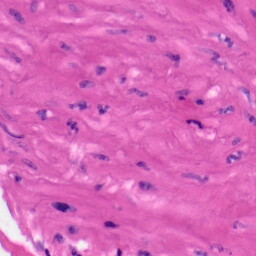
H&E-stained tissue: Skin